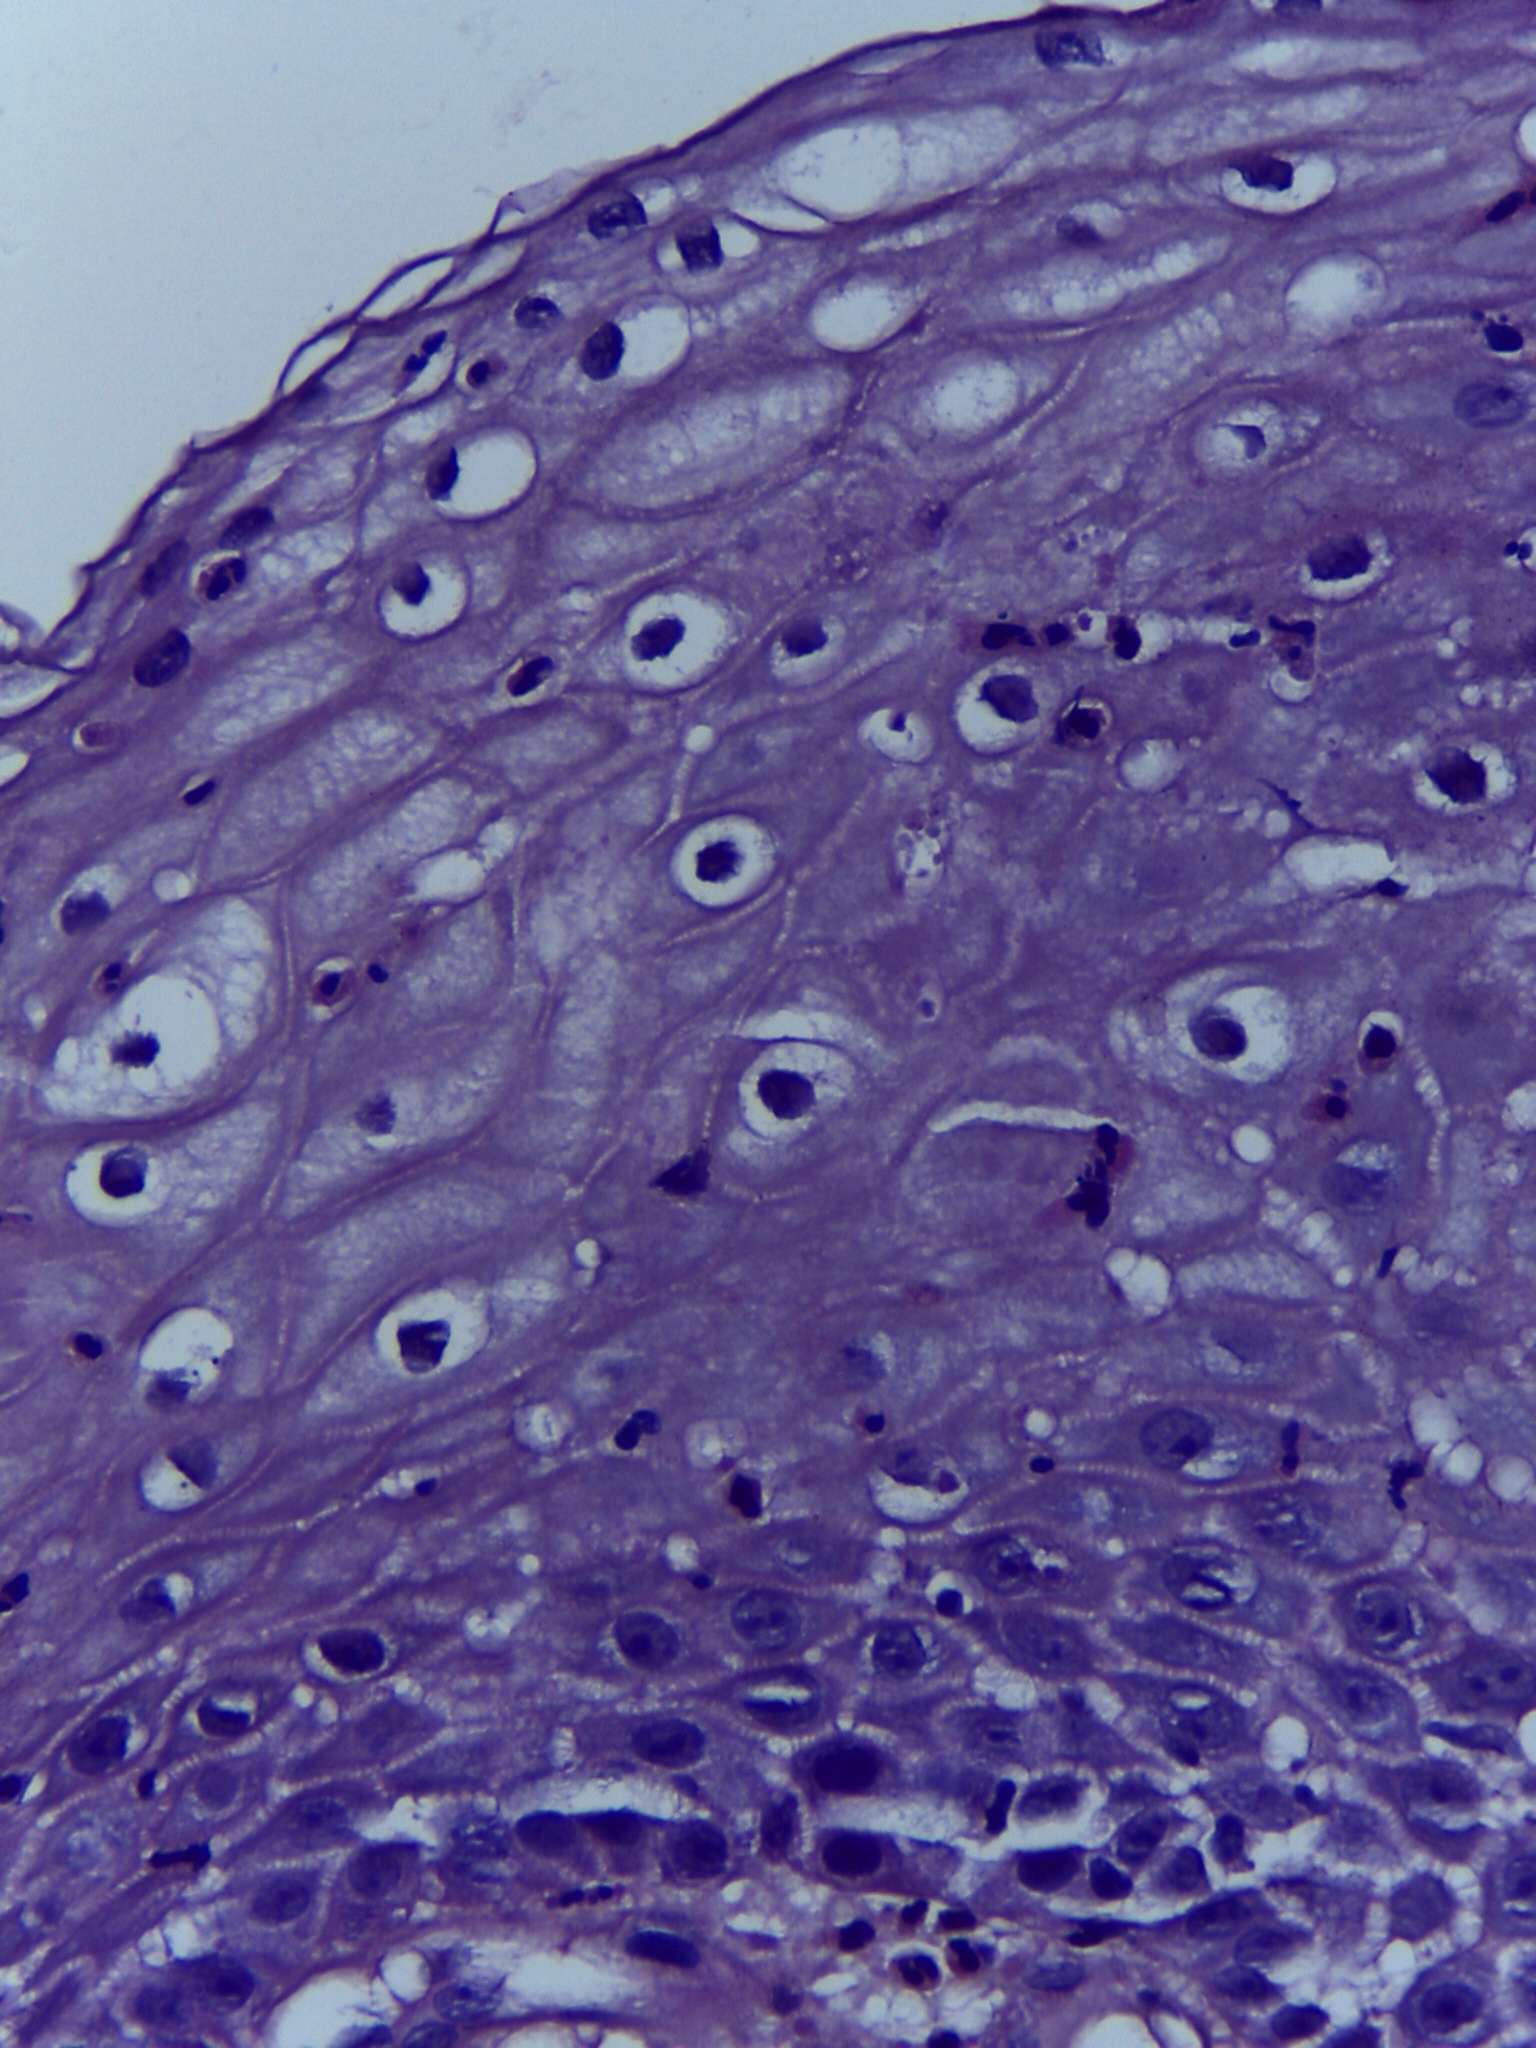
Diagnosis: OSCC